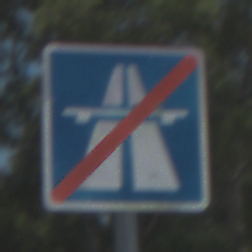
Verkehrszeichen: EndeAutbahn
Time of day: Midday
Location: Outdoor (Nature)
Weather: Clear
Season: NotSpecified
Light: Natural